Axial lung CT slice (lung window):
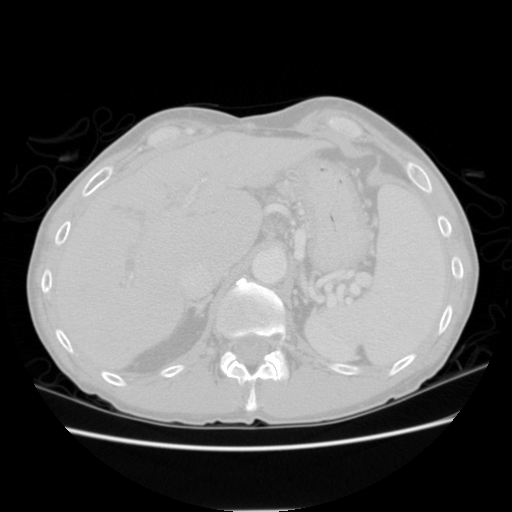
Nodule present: no